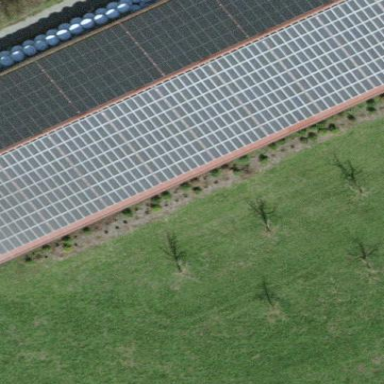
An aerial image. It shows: Solar photovoltaic panel generator installed on the roof.